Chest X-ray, PA view. Patient: 77 years old, sex F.
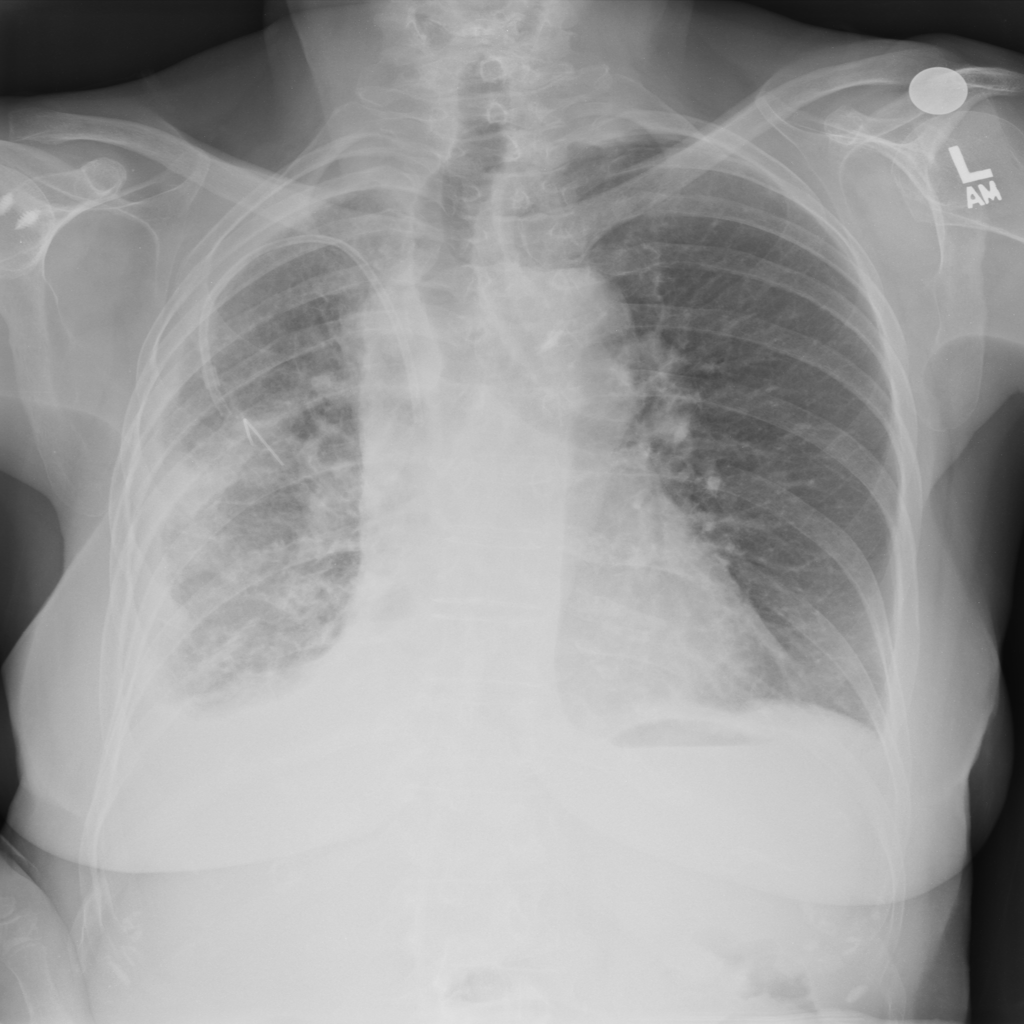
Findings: Effusion, Pleural_Thickening